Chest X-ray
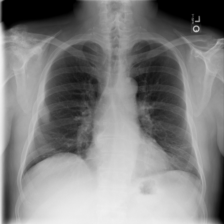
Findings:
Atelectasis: negative
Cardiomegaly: negative
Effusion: negative
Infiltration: negative
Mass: negative
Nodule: negative
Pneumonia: negative
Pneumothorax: negative
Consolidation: negative
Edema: negative
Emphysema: negative
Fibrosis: negative
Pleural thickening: negative
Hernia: negative